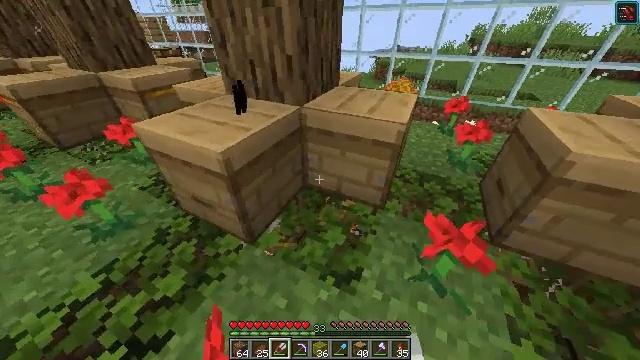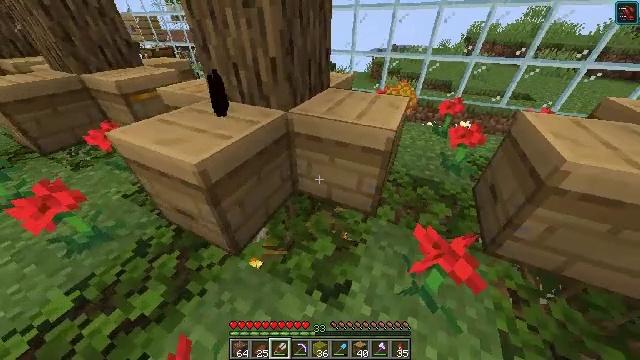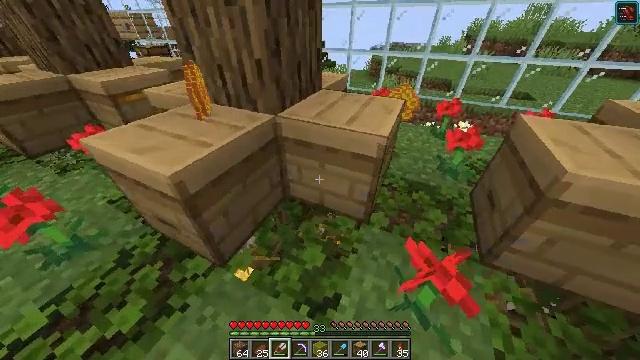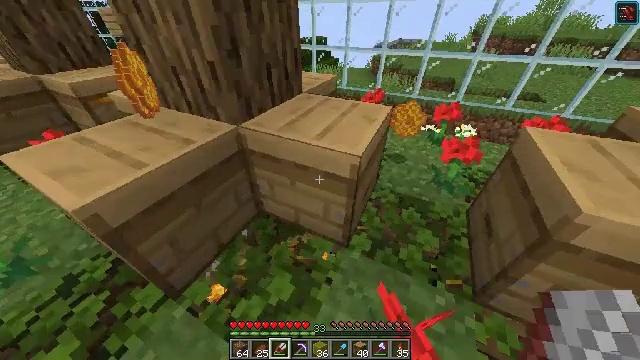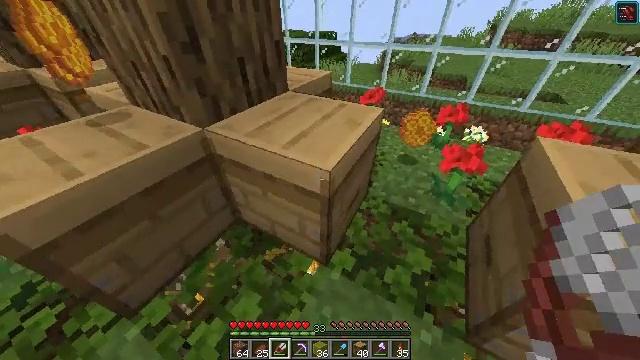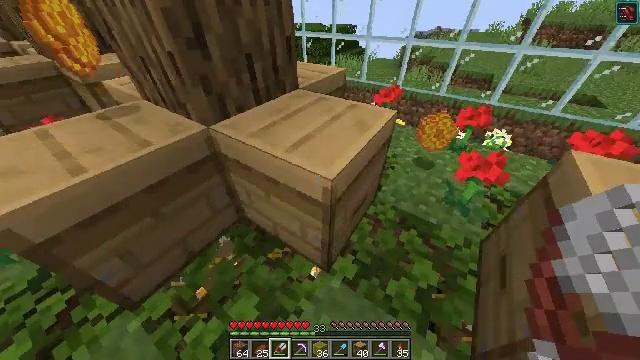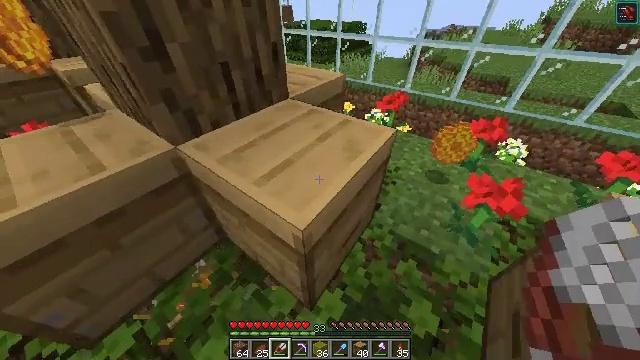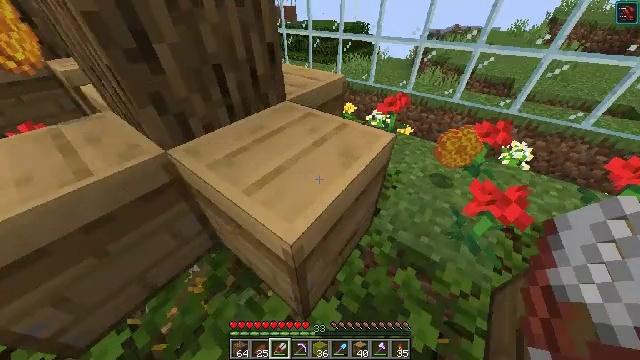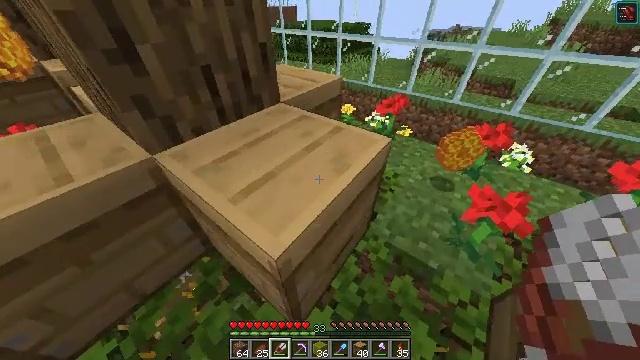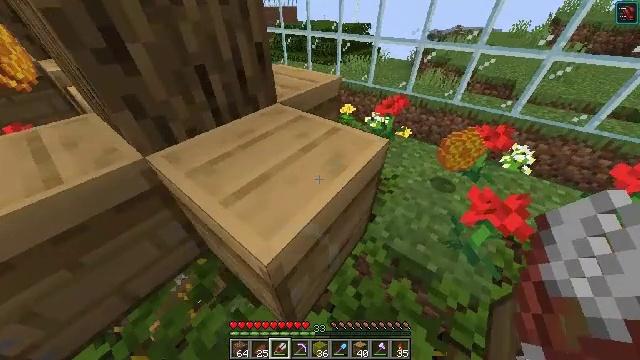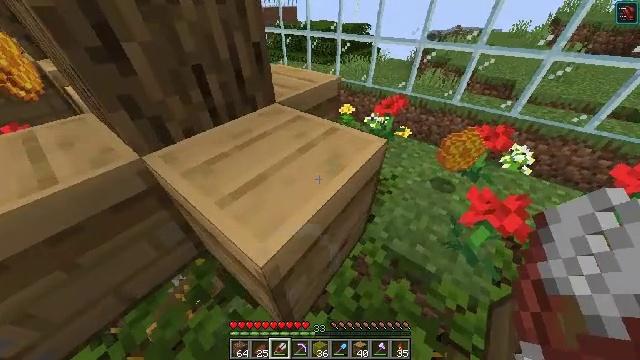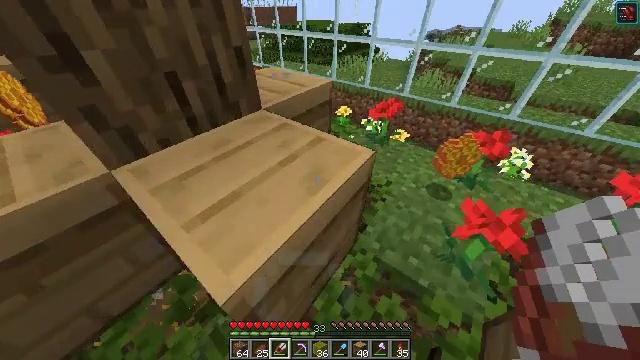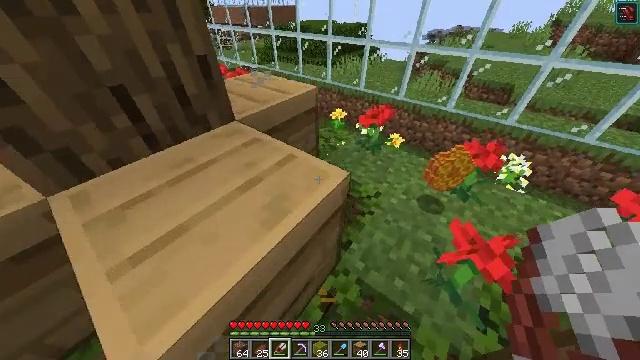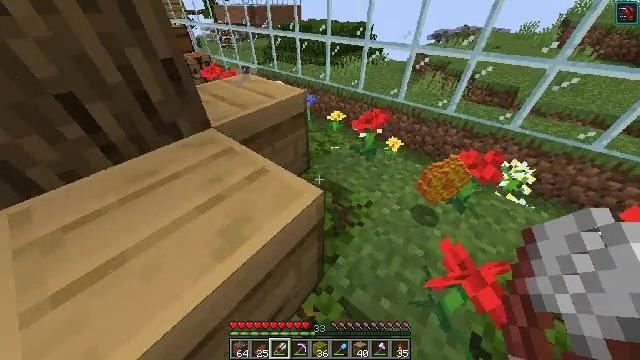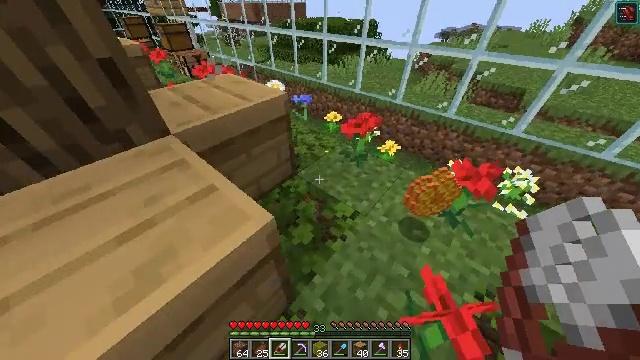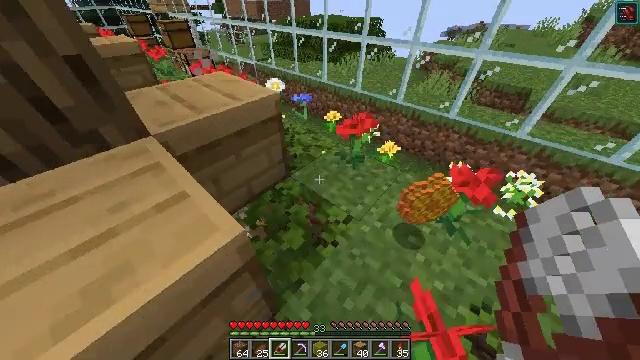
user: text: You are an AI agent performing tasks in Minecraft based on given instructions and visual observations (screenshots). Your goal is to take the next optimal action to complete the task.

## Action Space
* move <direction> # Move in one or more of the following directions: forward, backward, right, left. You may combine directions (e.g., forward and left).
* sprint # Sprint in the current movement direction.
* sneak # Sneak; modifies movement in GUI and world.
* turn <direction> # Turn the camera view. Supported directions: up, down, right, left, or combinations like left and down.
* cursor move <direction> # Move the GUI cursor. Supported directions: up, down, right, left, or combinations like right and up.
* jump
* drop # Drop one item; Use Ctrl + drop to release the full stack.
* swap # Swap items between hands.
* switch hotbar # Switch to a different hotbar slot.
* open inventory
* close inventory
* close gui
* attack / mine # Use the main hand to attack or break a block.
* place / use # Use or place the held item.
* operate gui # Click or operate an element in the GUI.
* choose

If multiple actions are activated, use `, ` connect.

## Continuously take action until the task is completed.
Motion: motion action
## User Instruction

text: Combine honeycombs to craft the honeycomb block.
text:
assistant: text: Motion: move forward and move right, attack / mine
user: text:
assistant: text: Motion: move forward and move right, attack / mine
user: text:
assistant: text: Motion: move forward and move right, turn left, attack / mine
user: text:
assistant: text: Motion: move forward and move right, turn left and down, attack / mine
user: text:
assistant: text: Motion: move forward, turn left and down, attack / mine
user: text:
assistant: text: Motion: turn left, attack / mine
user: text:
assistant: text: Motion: attack / mine
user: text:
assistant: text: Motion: attack / mine
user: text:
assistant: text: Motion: attack / mine
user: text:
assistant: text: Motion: attack / mine
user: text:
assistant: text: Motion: move forward and move right, attack / mine
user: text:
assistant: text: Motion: move forward and move right, attack / mine
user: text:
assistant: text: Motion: move forward and move right, turn left, attack / mine
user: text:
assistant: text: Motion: move forward and move right, turn left, attack / mine
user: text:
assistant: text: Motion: move forward and move right, turn left, attack / mine
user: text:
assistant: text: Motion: move forward and move right, turn left, attack / mine
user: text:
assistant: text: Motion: move forward and move right, turn left, attack / mine
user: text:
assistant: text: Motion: turn left and down, attack / mine
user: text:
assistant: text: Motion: turn left and down, attack / mine
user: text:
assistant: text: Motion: turn left, attack / mine
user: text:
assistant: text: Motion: turn left, attack / mine
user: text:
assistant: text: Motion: turn left, attack / mine
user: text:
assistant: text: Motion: turn left and up, attack / mine
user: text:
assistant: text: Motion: turn left and up, attack / mine
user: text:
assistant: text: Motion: turn left and up, attack / mine
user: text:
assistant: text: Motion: turn left and up, attack / mine
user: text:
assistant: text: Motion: turn left and up, attack / mine
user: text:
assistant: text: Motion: turn left and up, attack / mine
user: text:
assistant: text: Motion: move forward, attack / mine
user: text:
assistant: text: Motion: move forward, attack / mine